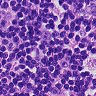
Metastatic tissue present: no